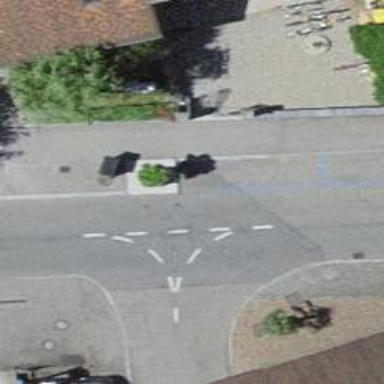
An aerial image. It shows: Living street with asphalt surface. There are sidewalks on both sides of the road.